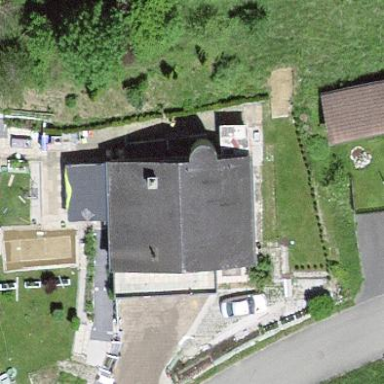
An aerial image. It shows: Residential building.